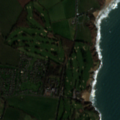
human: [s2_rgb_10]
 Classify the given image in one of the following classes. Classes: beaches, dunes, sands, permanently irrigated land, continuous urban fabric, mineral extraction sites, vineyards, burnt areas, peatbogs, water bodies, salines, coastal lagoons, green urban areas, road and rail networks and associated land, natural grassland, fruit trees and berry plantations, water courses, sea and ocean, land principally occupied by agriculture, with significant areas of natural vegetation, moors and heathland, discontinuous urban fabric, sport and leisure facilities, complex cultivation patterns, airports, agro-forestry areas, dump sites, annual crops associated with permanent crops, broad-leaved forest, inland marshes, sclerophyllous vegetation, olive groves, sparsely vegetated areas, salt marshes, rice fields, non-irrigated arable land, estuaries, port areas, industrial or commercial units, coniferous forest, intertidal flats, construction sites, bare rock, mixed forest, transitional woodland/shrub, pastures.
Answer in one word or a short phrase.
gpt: sport and leisure facilities, non-irrigated arable land, pastures, sea and ocean